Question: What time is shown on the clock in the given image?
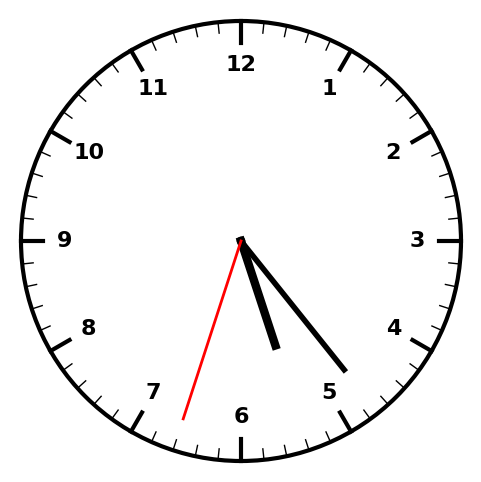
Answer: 05:23:33